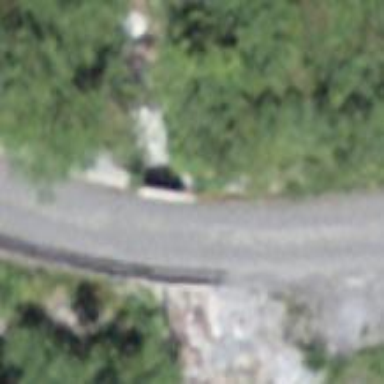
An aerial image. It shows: Unclassified road with asphalt surface running over bridge.